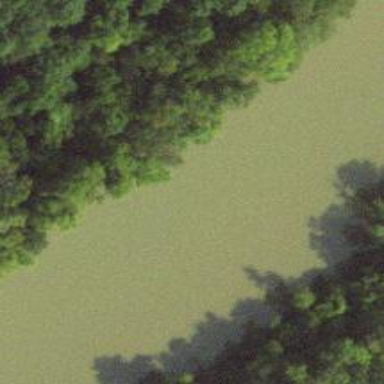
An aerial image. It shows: Beautiful river scene.